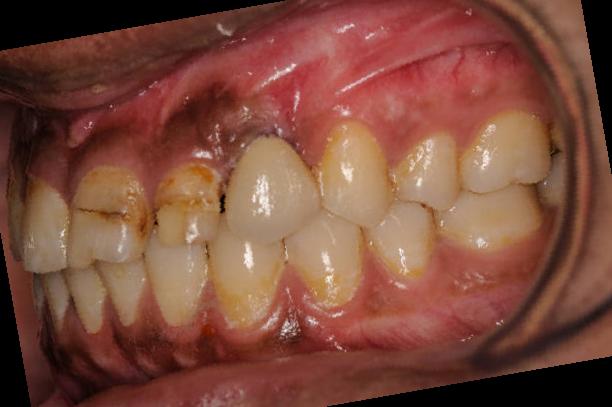
Condition: Gingivitis